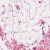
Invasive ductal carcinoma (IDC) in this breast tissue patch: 0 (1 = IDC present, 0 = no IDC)